Field crop: tomato
Growth stage: 1
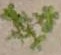
Species: portulaca